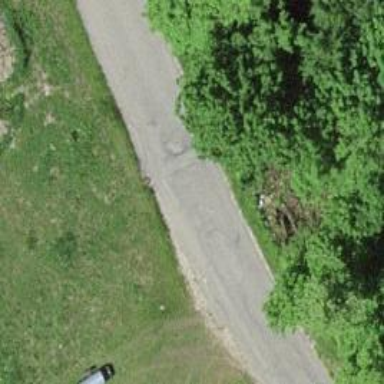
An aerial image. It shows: Unclassified road with asphalt surface and no sidewalk.